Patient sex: F
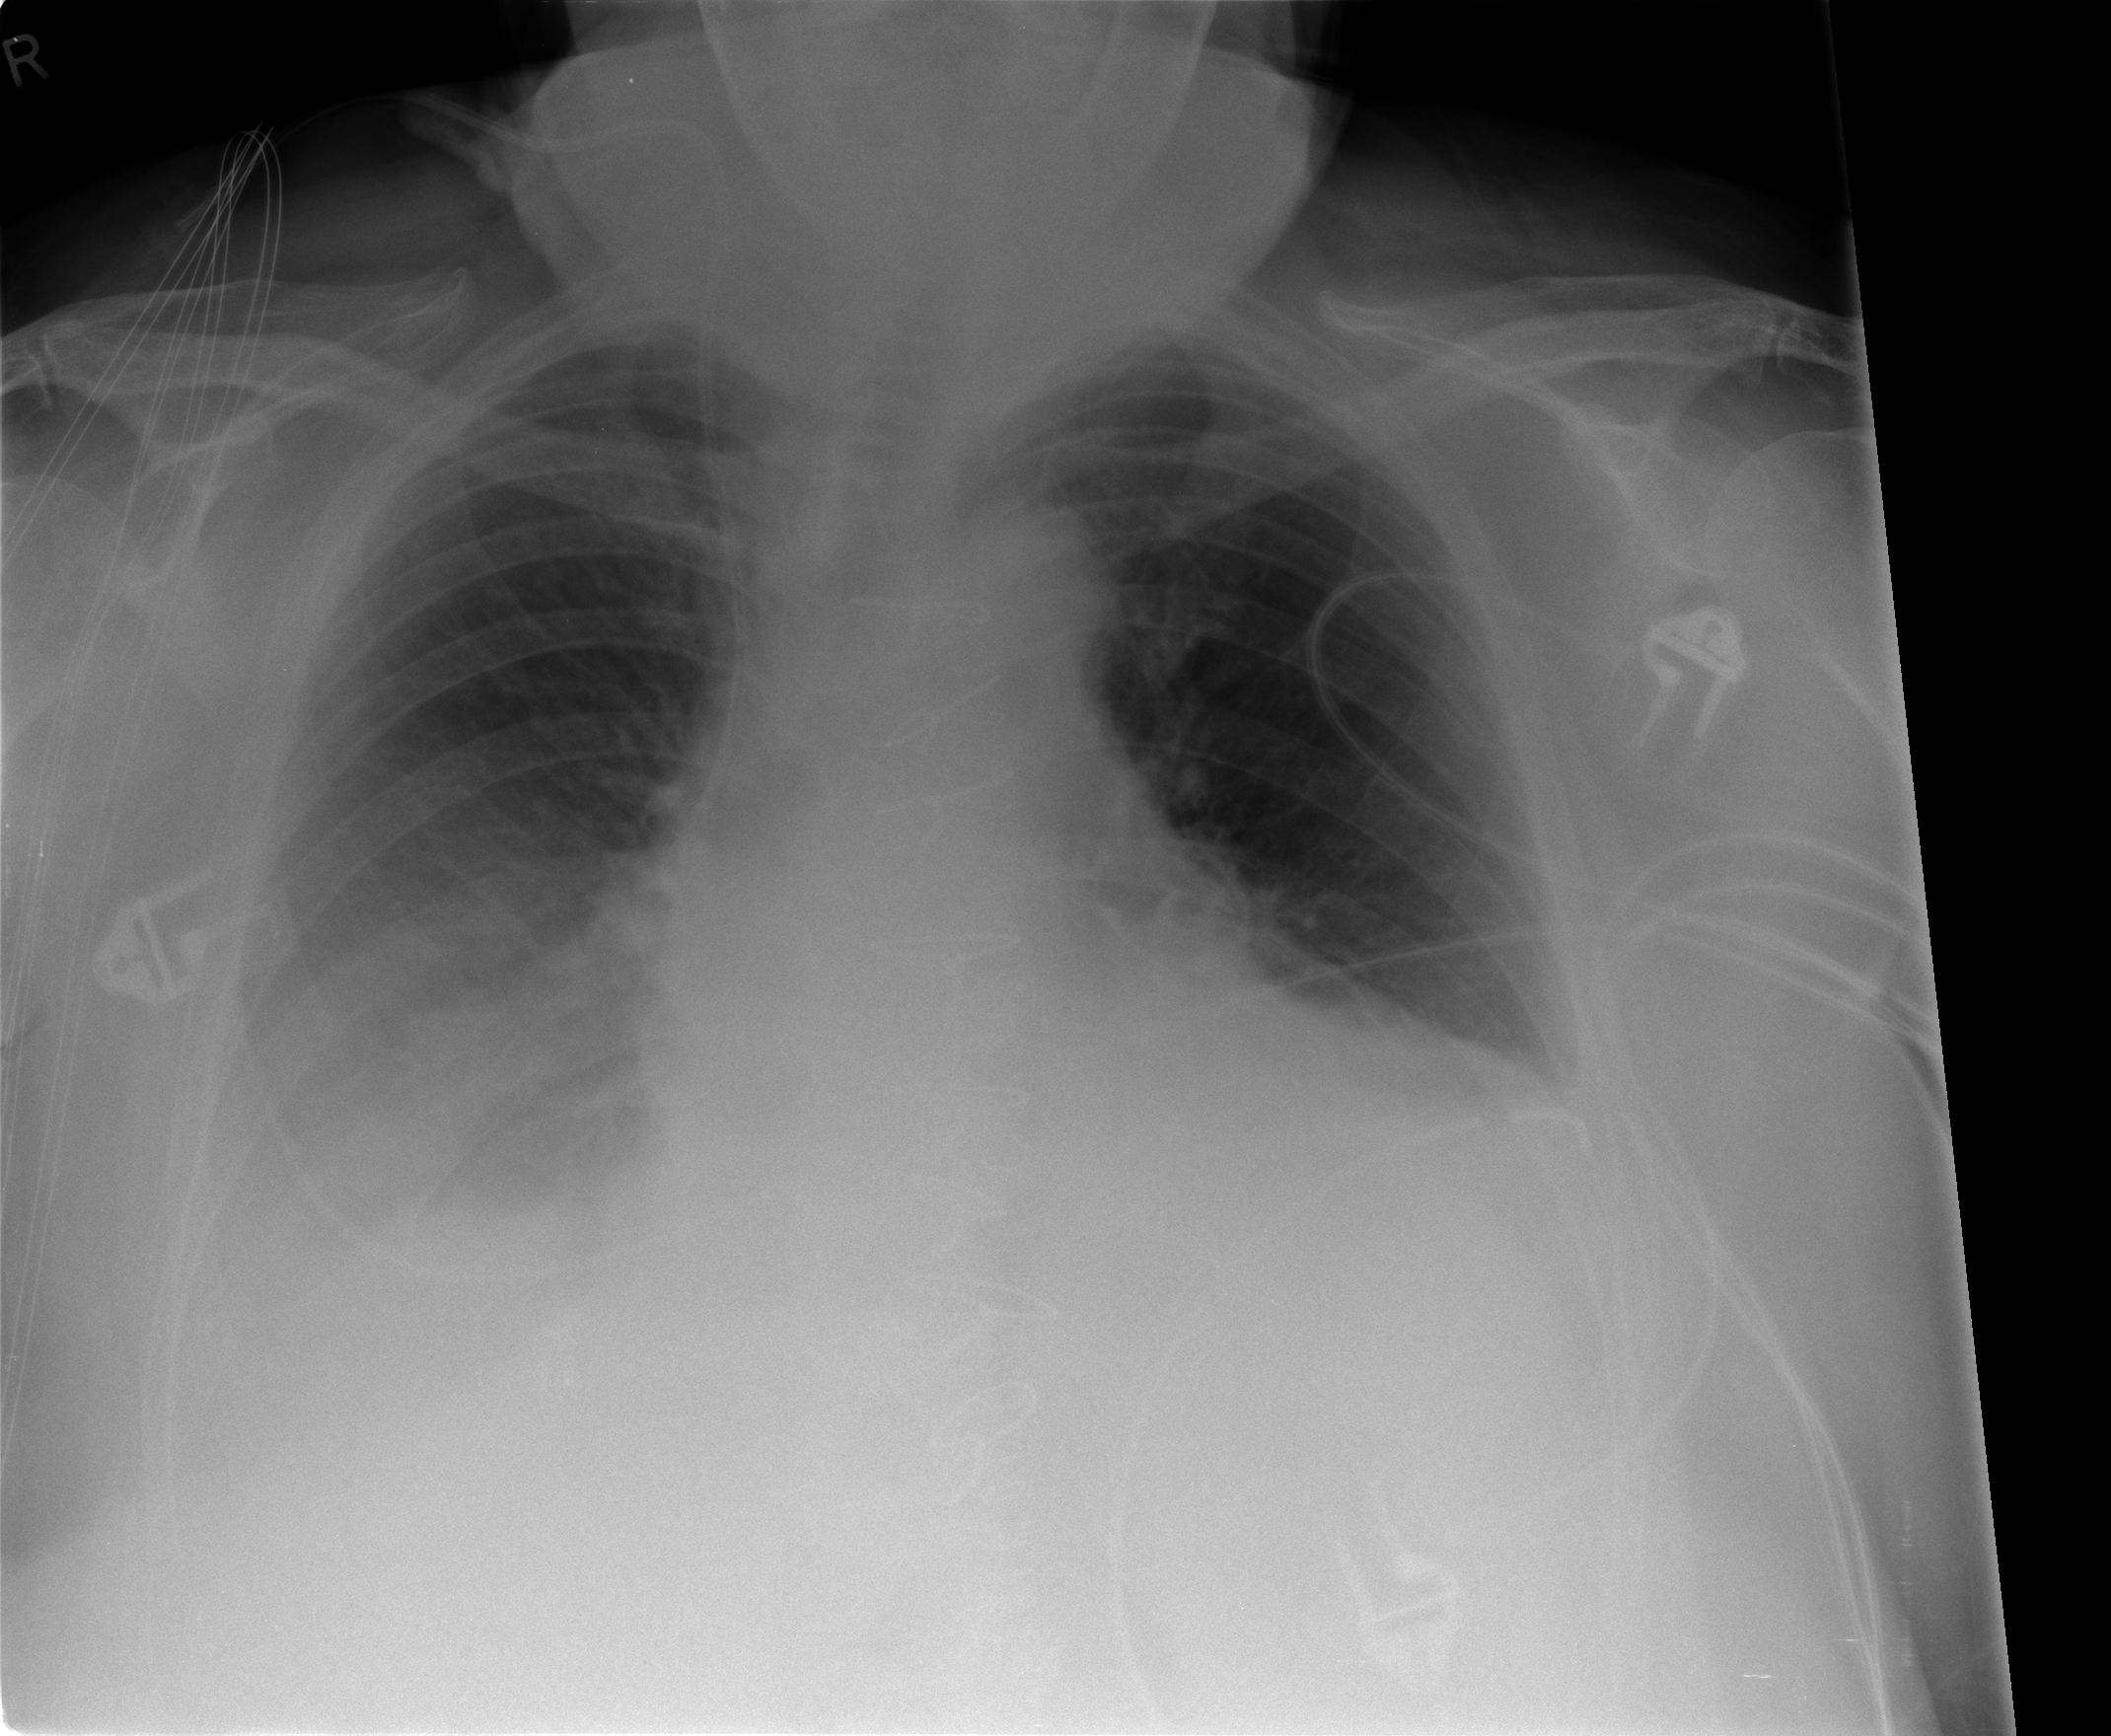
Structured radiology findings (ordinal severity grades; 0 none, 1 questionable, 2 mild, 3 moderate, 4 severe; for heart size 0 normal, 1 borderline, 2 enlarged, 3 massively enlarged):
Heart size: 2
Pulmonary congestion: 0
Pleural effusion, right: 3
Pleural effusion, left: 2
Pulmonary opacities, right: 0
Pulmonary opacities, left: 0
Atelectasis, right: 2
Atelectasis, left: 2